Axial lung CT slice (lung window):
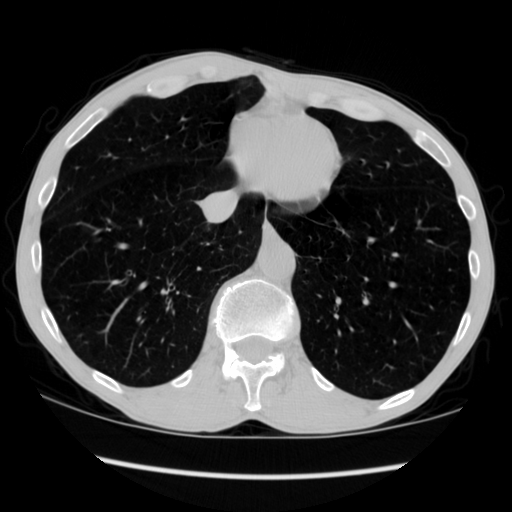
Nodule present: no